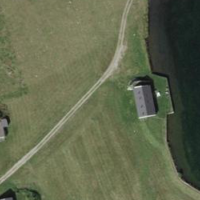
EUNIS habitat code: 26
Species observed at this site:
Talpa europaea
Rumex alpinus